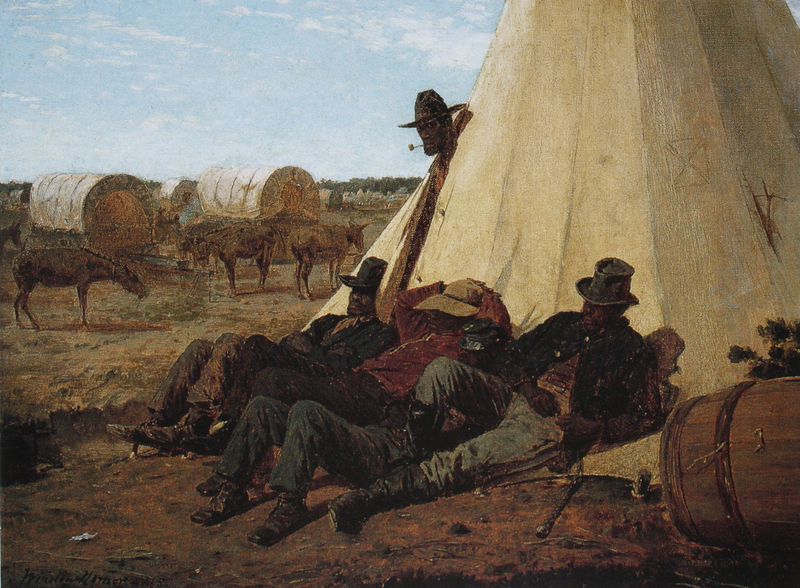
Titel: The Bright Side
Künstler: Winslow Homer
Standort: San Francisco (California)
Institution: Fine Arts Museums of San Francisco
Schlagwörter: blau, dunkel, gemälde, himmel, kopf, mann, schatten, schlaf, weiß, wolken, gelb, grün, landschaft, ocker, sand, braun, grau, hell, holz, hut, hüte, licht, männer, schwarz, blick, gras, rot, tiere, wiese, wolke, beige, malerei, zylinder, bart, hemd, hose, jacke, mütze, mützen, stehen, erde, gräser, horizont, kühe, natur, rauch, sonne, boden, realismus, wald, esel, pferd, pferde, stock, ruhe, liegen, schlafen, schlafend, schlagschatten, schuhe, stab, hosen, hitze, zug, grasen, pause, rast, amerika, kutsche, arbeiter, wagen, soldaten, pfeife, rauchen, bohlen, deutsch, liegend, steppe, fleisch, farbige, neger, schwarze, schmutz, rinder, schwert, jacken, stiefel, fass, maultier, maultiere, öffnung, sklave, reise, fressen, eroberung, fall, müde, schnurr, dreck, zeltlager, planwagen, usa, pfeiffe, weinfass, müdigkeit, westen, treck, äsen, ausruhen, sklaven, zelt, tonne, lager, ziegen, siedler, tross, bürgerkrieg, prärie, plane, gemäde, cowboy, tippi, cowboys, tipi, vereinigte staaten, wilder westen, sozialrealismus, trail, bierfass, wageb, afroamerikaner, western, zeltstangen, planwägen, buchser, frank, frank buchser, herausgucken, tonnenring, track, westward ho, westwärts, 19. jahrhundert, helt, trekker